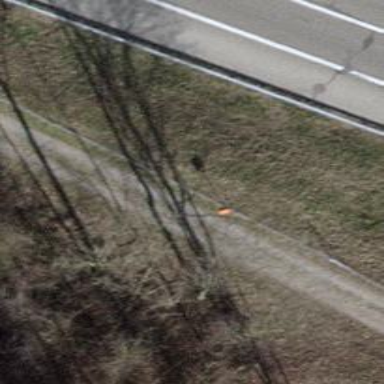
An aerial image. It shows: Pipeline marker.